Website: macys
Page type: billing-address
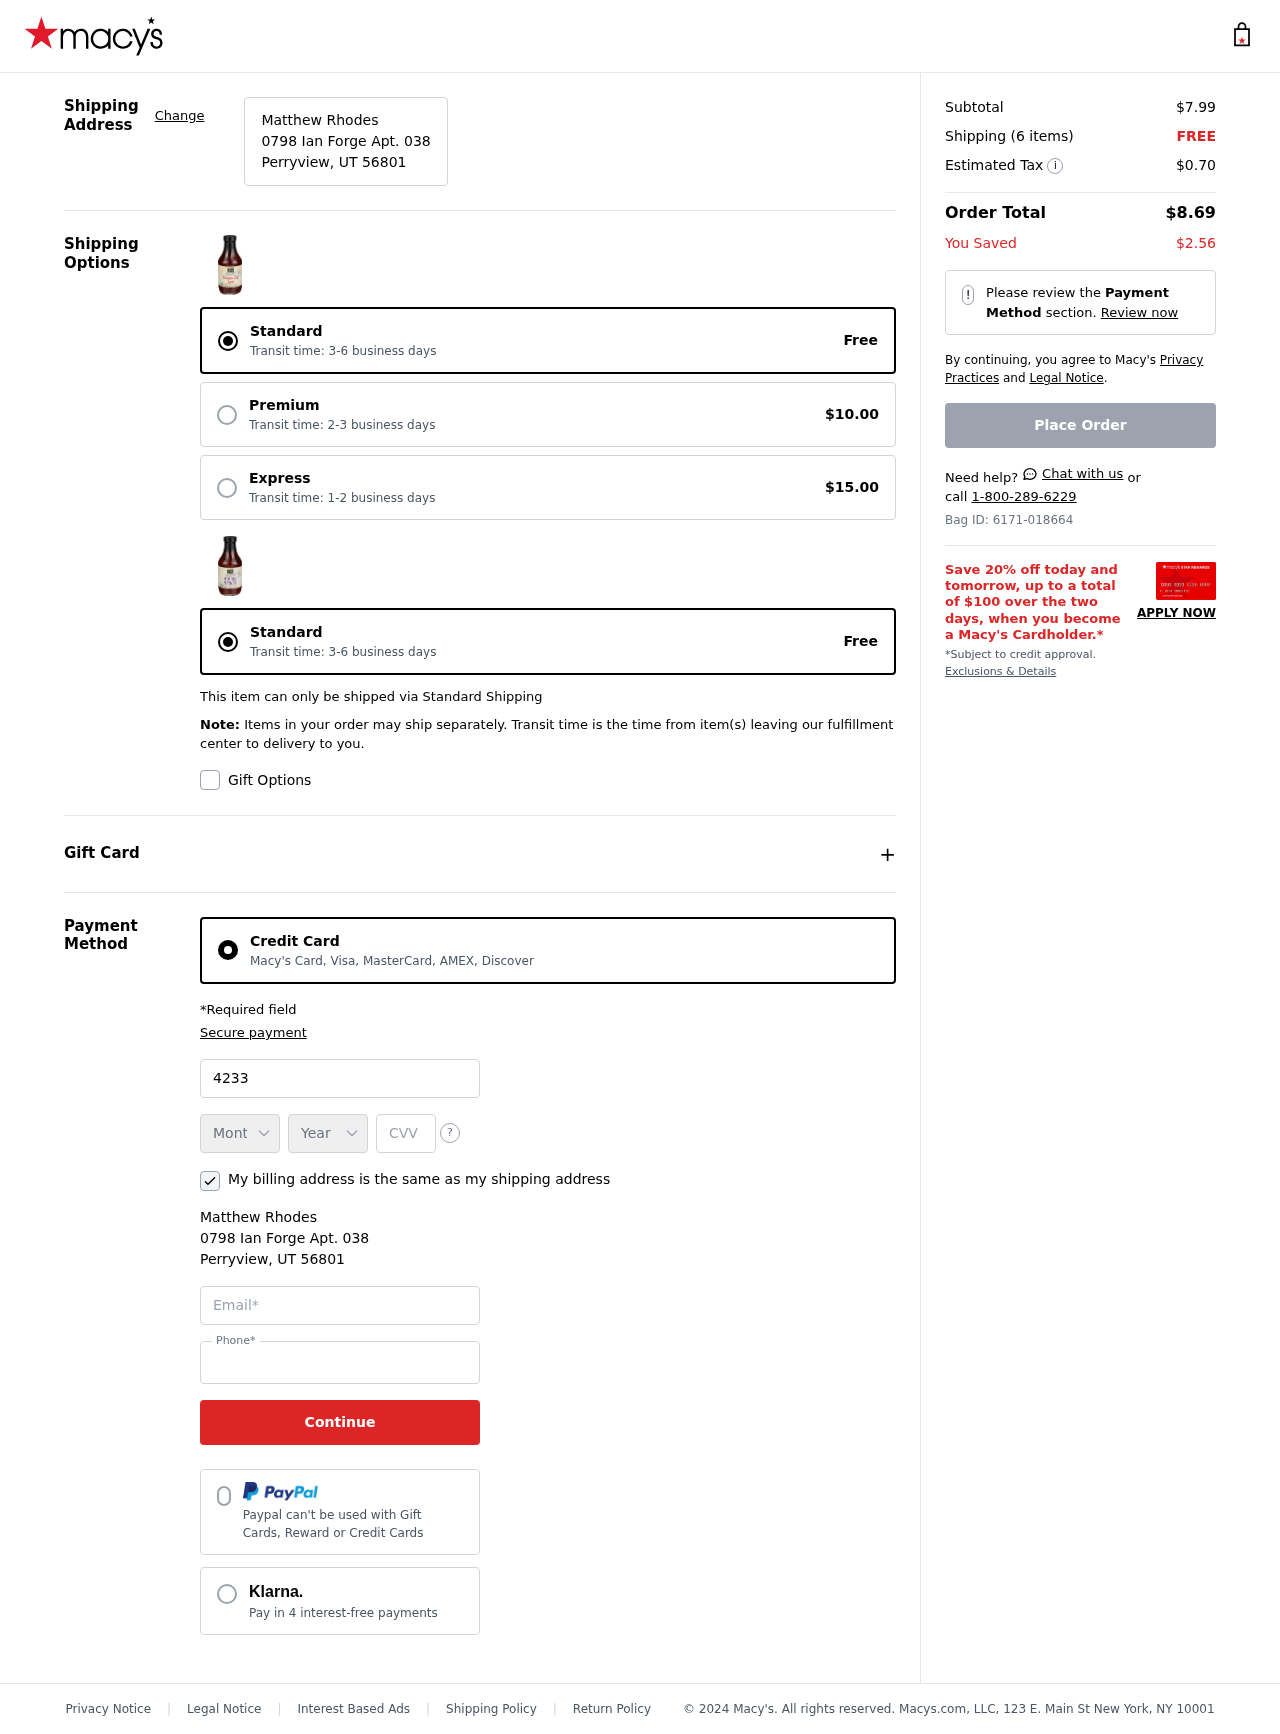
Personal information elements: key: PII_CARD_CVV
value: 443
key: PII_CARD_EXPIRY_MONTH
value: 03
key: PII_CARD_EXPIRY_YEAR
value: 30
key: PII_CARD_NUMBER
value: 4233 1004 5892 8487
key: PII_CITY_STATE_ZIP
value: Perryview, UT 56801
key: PII_EMAIL
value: matthew.rhodes@hotmail.com
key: PII_FULLNAME
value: Matthew Rhodes
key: PII_PHONE
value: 9038933888
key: PII_STREET
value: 0798 Ian Forge Apt. 038
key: PII_FULLNAME2
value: Matthew Rhodes
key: PII_CITY
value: Perryview
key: PII_STATE_ABBR
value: UT
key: PII_POSTCODE
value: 56801
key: PII_POSTCODE_FULL
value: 56801
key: PII_CITY_STATE
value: Perryview, UT
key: PII_POSTCODE_NUMERIC
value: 56801
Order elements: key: ORDER_SUBTOTAL
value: $7.99
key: ORDER_NUM_ITEMS
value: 6
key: ORDER_SHIPPING_COST
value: FREE
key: ORDER_TAX
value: $0.70
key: ORDER_TOTAL
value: $8.69
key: ORDER_SAVINGS
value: $2.56
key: ORDER_ID
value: Bag ID: 6171-018664